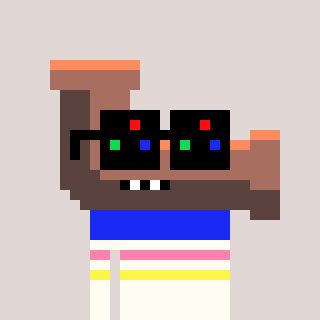
a pixel art character with square black sunglasses, a pipe-shaped head and a grayscale-colored body on a warm background